Interaction volume radius: 10 \u00c5
Interaction volume height: 20 \u00c5
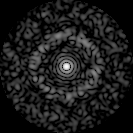
Disorder parameter: 0.8372